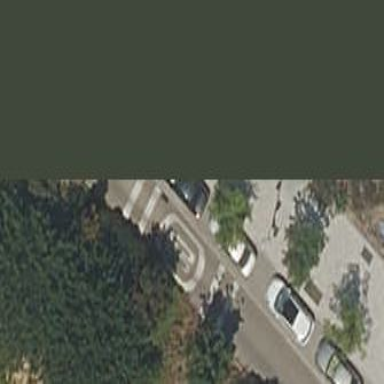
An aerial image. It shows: Street-side parking area.